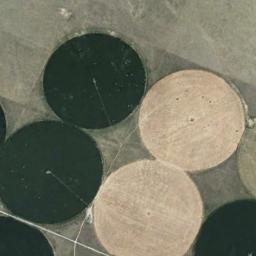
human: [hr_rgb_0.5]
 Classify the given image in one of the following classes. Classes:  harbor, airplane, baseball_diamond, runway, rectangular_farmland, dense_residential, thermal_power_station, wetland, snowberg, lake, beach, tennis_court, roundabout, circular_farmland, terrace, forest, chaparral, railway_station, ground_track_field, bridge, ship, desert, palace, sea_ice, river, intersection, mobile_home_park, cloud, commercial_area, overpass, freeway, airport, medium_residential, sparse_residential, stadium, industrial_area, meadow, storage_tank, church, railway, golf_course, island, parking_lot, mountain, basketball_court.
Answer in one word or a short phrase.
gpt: circular_farmland